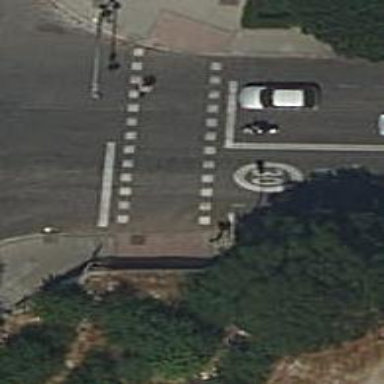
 there are traffic signals and zebra crossing."